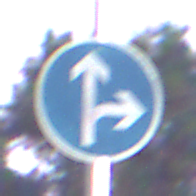
Verkehrszeichen: VorgeschriebeneFahrtrichtungGeradeausOderRechts
Umgebung: Outdoor, Suburban
Tageszeit: Night
Wetter: PartlyCloudy
Licht: Artificial
Jahreszeit: NotSpecified
Kontrast: HighContrast